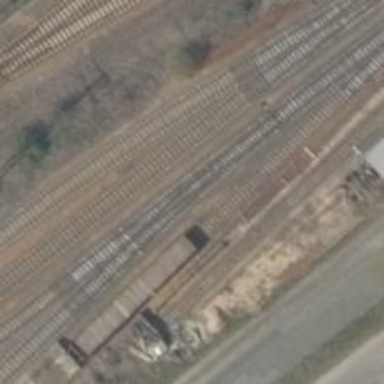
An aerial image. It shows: Railway yard.